Aerial crown-view tile of a tropical tree (Barro Colorado Island, Panama), acquired 20241216:
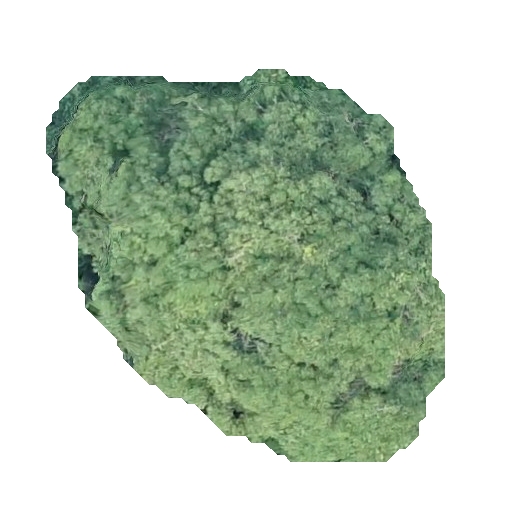
Species: Handroanthus guayacan
GBIF accepted scientific name: Handroanthus guayacan
Crown area: 169.518 m²